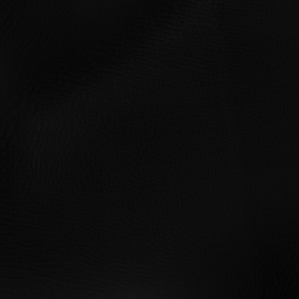
Label: non_frost